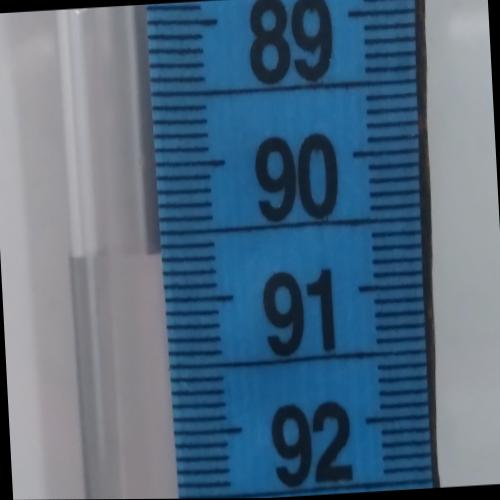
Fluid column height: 90.7 cm